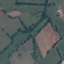
Land use / land cover class: Pasture